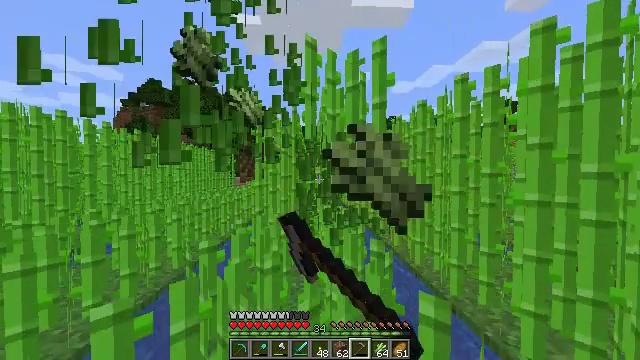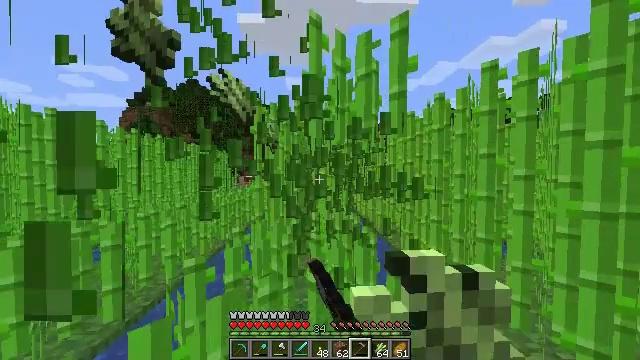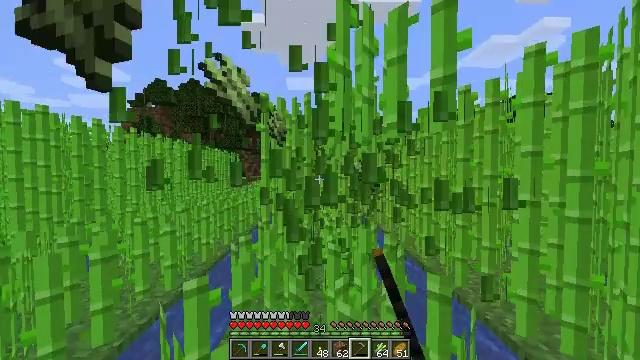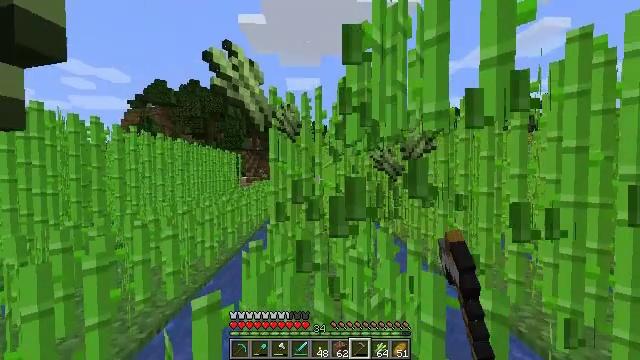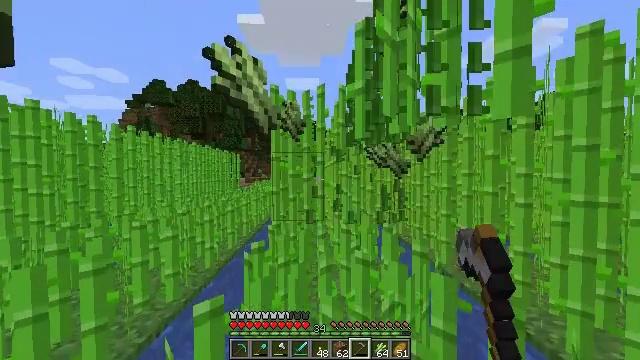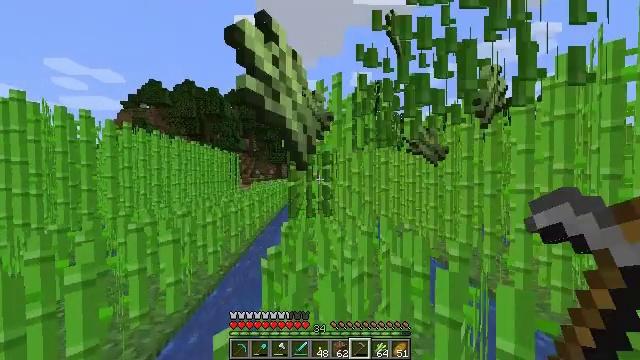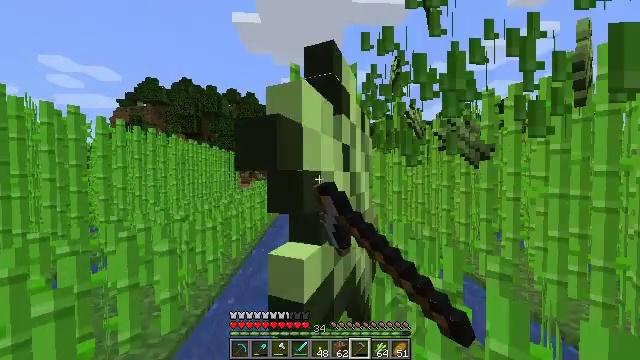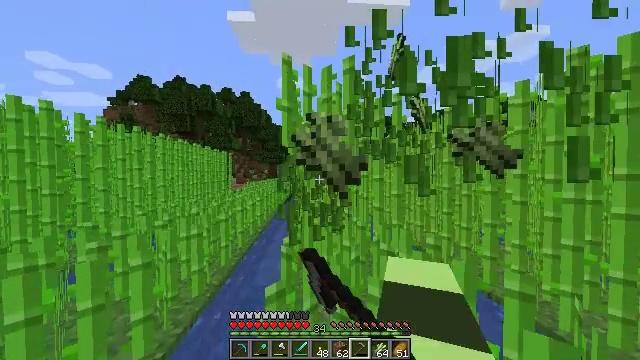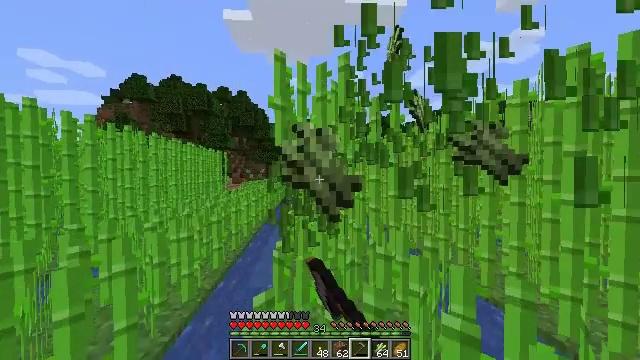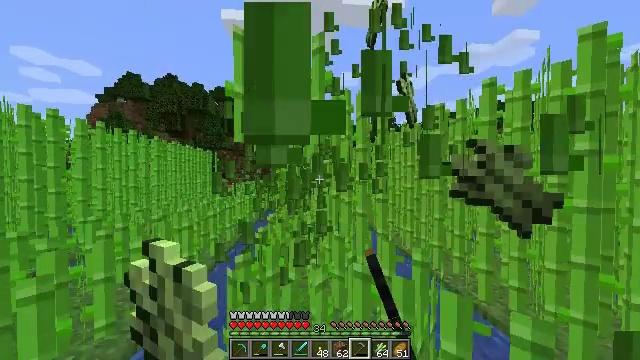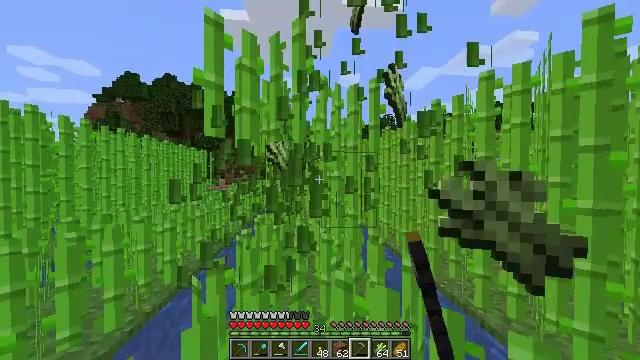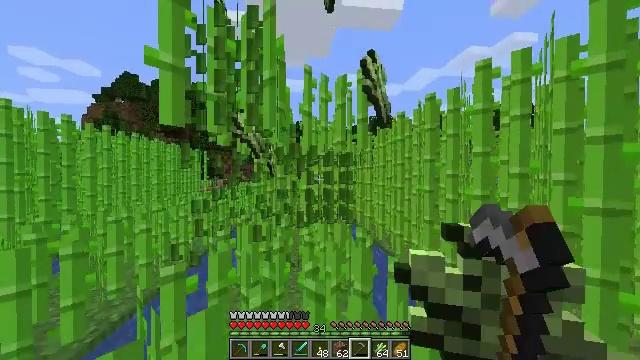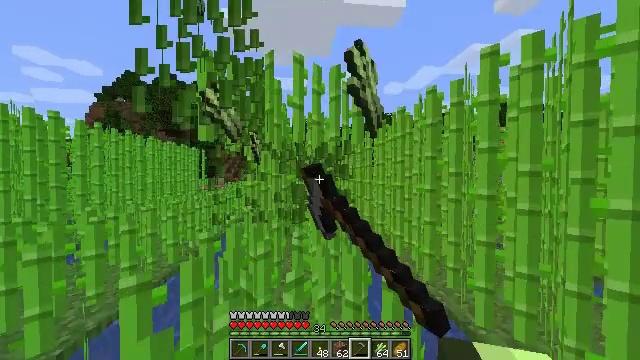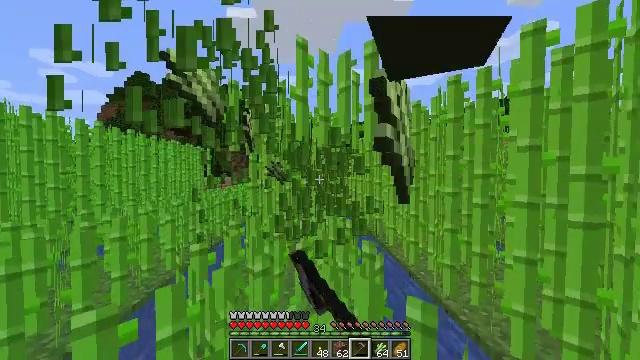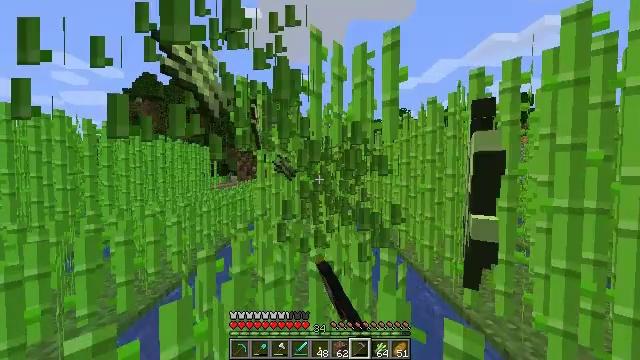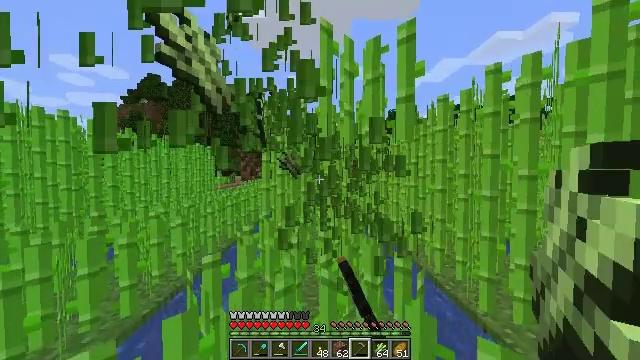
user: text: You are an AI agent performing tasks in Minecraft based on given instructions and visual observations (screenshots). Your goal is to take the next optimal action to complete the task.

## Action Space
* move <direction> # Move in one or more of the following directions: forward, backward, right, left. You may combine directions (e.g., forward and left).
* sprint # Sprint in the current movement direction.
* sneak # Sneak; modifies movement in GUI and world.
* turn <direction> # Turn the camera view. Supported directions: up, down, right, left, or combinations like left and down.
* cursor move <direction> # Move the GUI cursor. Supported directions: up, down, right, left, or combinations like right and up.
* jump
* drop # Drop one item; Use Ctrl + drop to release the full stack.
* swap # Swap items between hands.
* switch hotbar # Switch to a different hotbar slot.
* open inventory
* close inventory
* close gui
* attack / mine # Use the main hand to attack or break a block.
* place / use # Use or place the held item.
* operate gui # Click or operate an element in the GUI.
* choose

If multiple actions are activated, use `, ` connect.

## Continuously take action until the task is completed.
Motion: motion action
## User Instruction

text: Break the sugar cane.
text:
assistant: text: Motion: move forward and move left, sprint, turn left, attack / mine
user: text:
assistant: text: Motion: move forward and move left, sprint, attack / mine
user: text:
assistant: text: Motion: move forward and move left, sprint, attack / mine
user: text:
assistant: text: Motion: move forward and move left, sprint, attack / mine
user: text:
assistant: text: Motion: move forward and move left, sprint, attack / mine
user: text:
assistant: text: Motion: move forward, sprint, attack / mine
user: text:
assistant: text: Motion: move forward and move right, sprint, turn right, attack / mine
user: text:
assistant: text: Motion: move forward and move right, sprint, attack / mine
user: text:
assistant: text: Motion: move forward and move right, sprint, attack / mine
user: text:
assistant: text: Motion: move forward and move right, sprint, attack / mine
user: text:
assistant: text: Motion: move forward and move right, sprint, attack / mine
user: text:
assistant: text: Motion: move forward, sprint, attack / mine
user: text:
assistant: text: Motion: move forward and move left, sprint, turn left, attack / mine
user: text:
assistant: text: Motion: move forward and move left, sprint, turn left, attack / mine
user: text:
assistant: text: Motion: move forward and move left, sprint, attack / mine
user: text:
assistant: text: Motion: move forward and move left, sprint, attack / mine
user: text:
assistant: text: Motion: move forward and move left, sprint, attack / mine
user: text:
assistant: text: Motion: move forward, sprint, attack / mine
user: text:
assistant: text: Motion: move forward and move right, sprint, attack / mine
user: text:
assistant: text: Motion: move forward and move right, sprint, turn right, attack / mine
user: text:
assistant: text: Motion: move forward and move right, sprint, turn right, attack / mine
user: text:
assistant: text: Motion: move forward and move right, sprint, attack / mine
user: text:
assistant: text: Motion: move forward and move right, sprint, attack / mine
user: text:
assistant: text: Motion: move forward and move right, sprint, attack / mine
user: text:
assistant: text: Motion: move forward and move right, sprint, attack / mine
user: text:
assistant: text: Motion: move forward, sprint, attack / mine
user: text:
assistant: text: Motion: move forward and move left, sprint, turn left, attack / mine
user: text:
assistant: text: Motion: move forward and move left, sprint, turn left, attack / mine
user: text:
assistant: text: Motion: move forward and move left, sprint, turn left, attack / mine
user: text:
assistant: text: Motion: move forward and move left, sprint, attack / mine